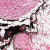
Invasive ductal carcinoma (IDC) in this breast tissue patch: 0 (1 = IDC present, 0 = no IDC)